Interaction volume radius: 5 \u00c5
Interaction volume height: 20 \u00c5
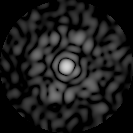
Disorder parameter: 0.832